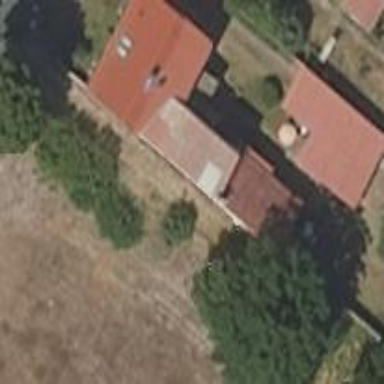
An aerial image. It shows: Simple house.